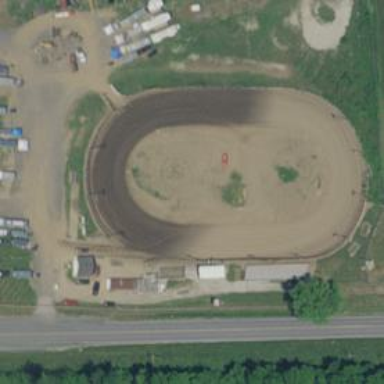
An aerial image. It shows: Motor sport raceway.